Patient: sex F, age 46
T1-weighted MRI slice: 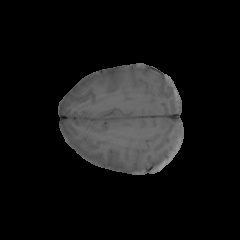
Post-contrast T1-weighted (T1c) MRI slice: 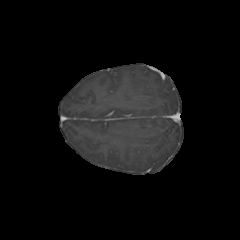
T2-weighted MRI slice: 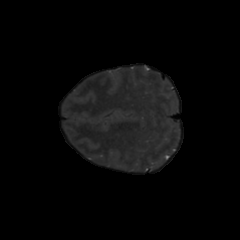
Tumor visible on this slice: no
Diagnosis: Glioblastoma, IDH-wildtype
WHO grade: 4